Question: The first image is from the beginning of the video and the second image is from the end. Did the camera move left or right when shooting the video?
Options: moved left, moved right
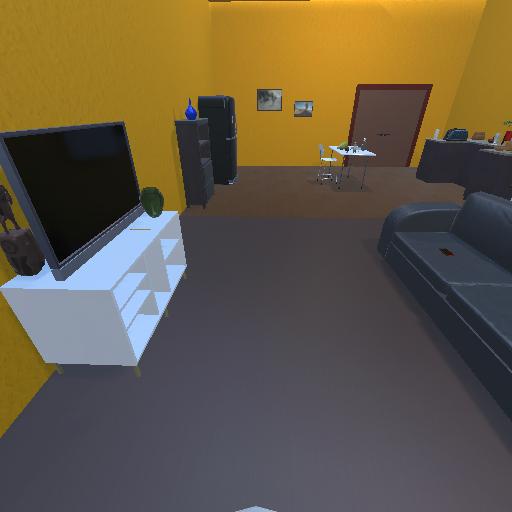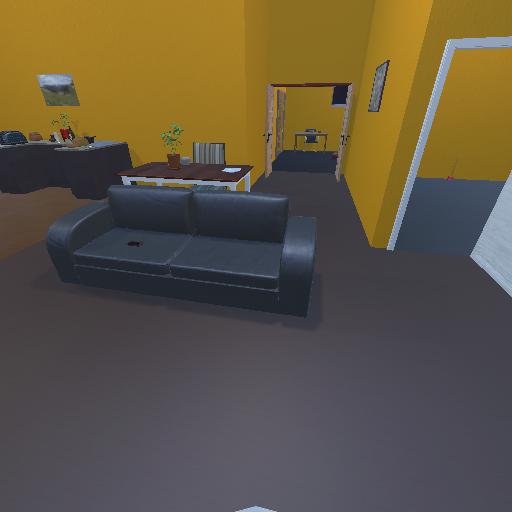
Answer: moved left